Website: macys
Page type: customer-info-address
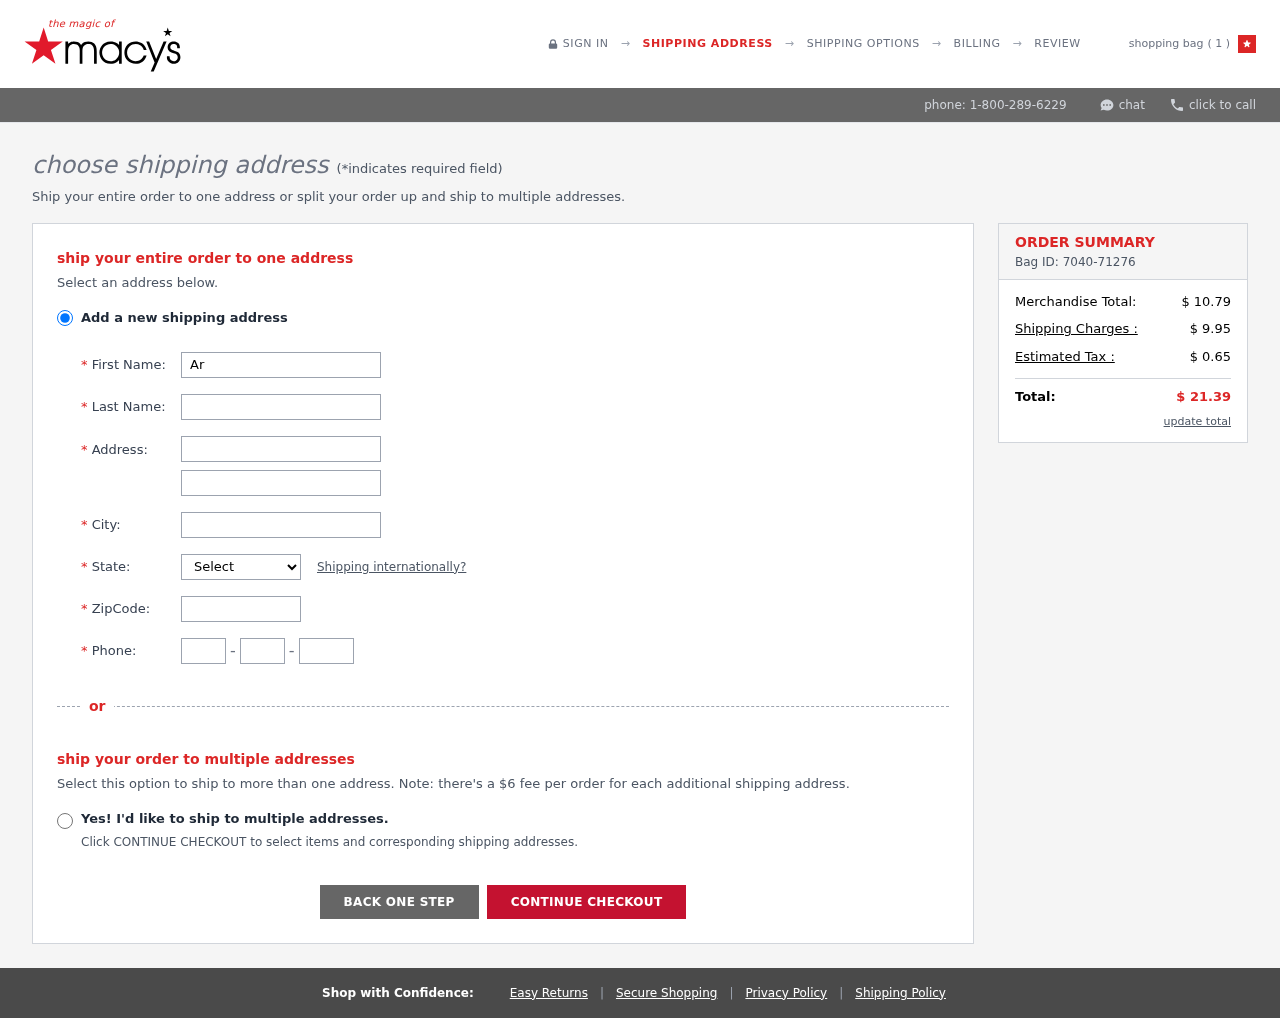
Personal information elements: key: PII_CITY
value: Lake Jennifer
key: PII_FIRSTNAME
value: Ariel
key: PII_LASTNAME
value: Leblanc
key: PII_PHONE_AREA
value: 648
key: PII_PHONE_PREFIX
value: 968
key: PII_PHONE_SUFFIX
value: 7932
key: PII_POSTCODE
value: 13182
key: PII_STATE_ABBR
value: IN
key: PII_STREET
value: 4649 Michelle Well Apt. 099
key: PII_STREET2
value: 0771 Newton Burgs
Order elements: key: ORDER_NUM_ITEMS
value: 1
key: ORDER_ID
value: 7040-71276
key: ORDER_SUBTOTAL
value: $ 10.79
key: ORDER_SHIPPING_COST
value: $ 9.95
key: ORDER_TAX
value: $ 0.65
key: ORDER_TOTAL
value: $ 21.39